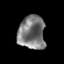
Tissue: prostate
Cell type: T cells
Senescence score: 0.3402
Nuclear area (px): 884
Mean DAPI intensity: 123.072